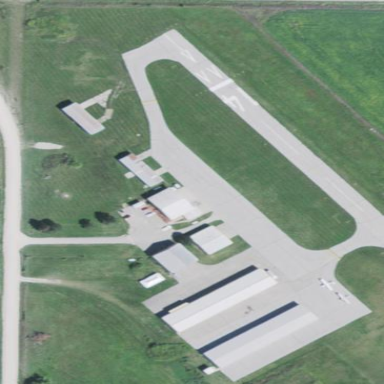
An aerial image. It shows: Apron at the airport.